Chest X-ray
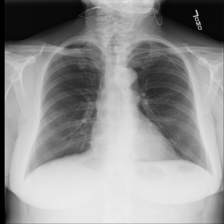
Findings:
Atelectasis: negative
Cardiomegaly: negative
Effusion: negative
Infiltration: negative
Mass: negative
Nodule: negative
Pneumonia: negative
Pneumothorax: negative
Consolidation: negative
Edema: negative
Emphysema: negative
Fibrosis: positive
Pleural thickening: negative
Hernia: negative